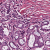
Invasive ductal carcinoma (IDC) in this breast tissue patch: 1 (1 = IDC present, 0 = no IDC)